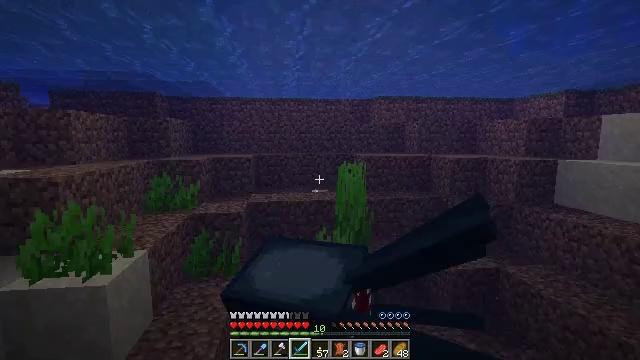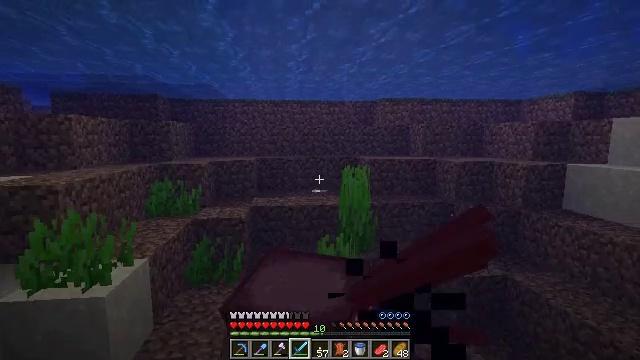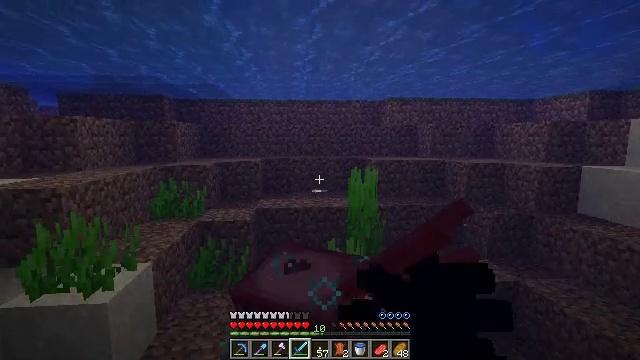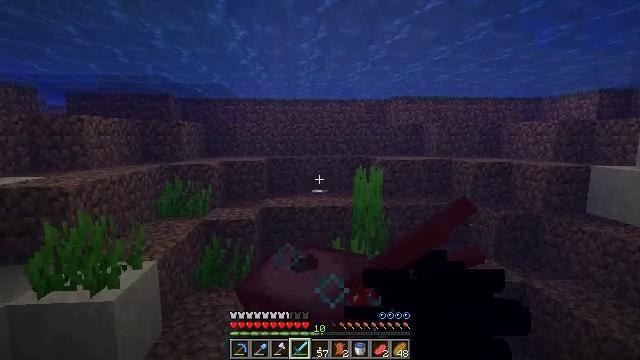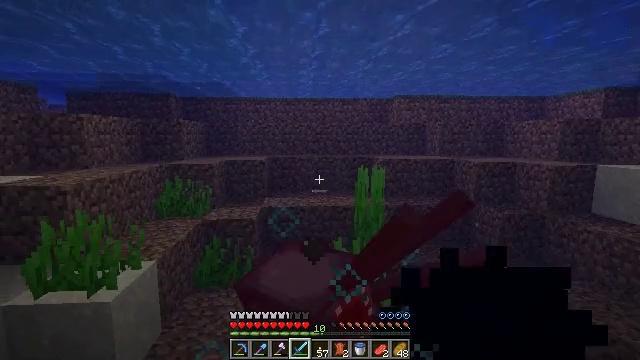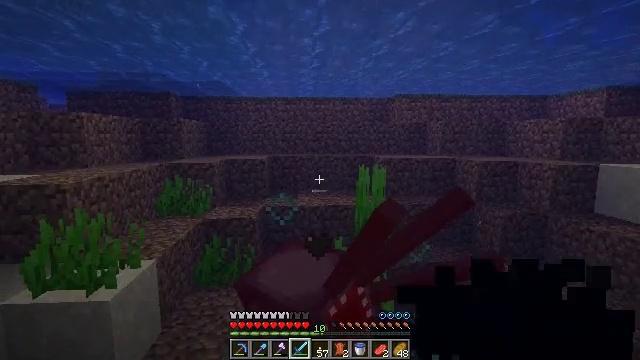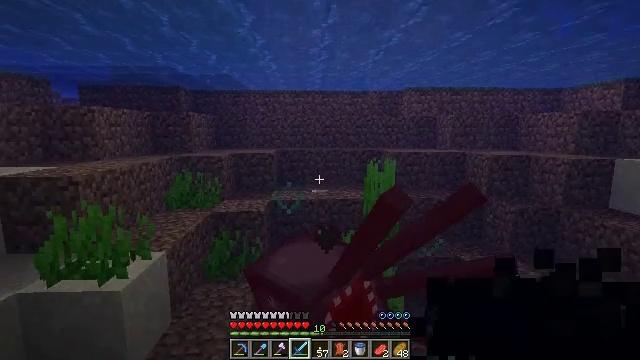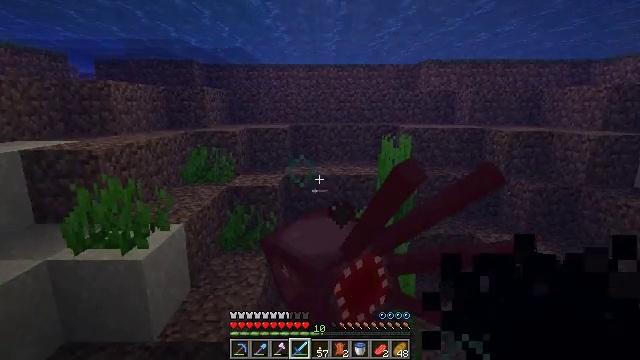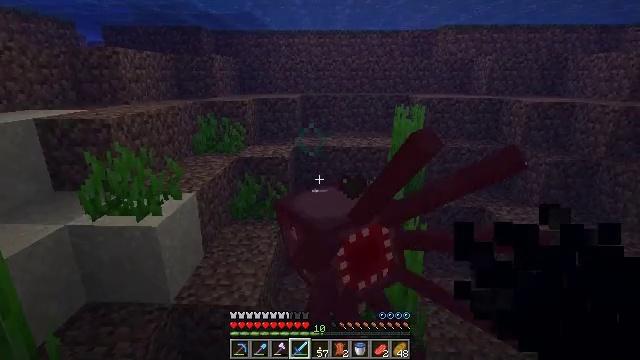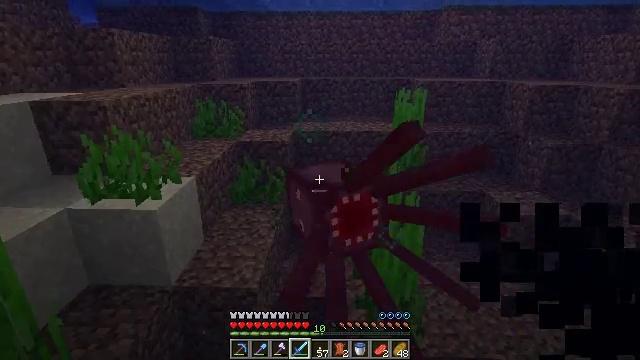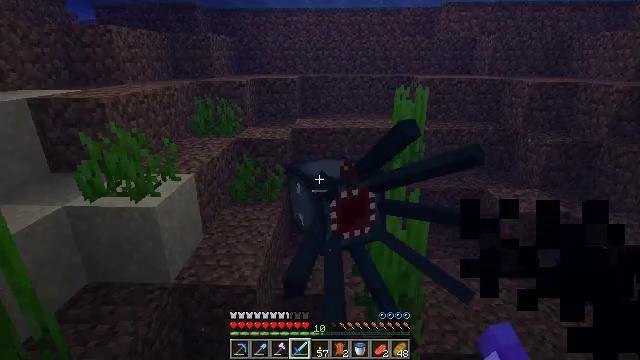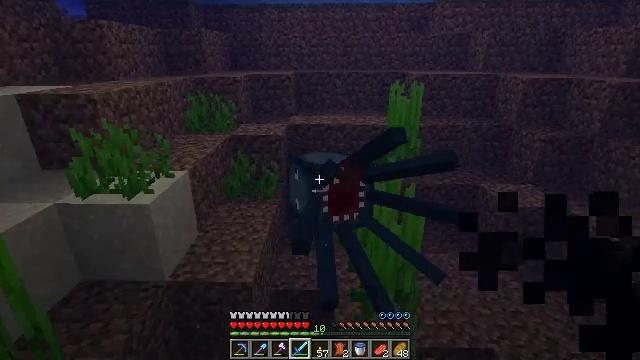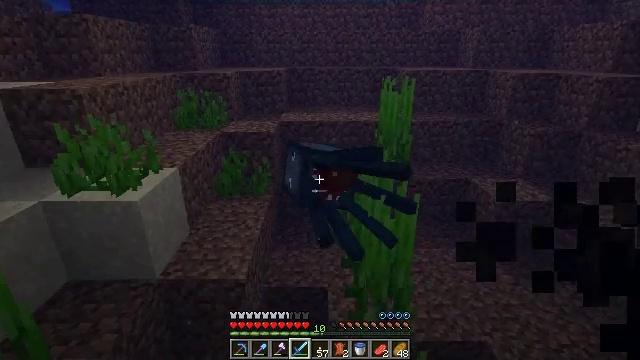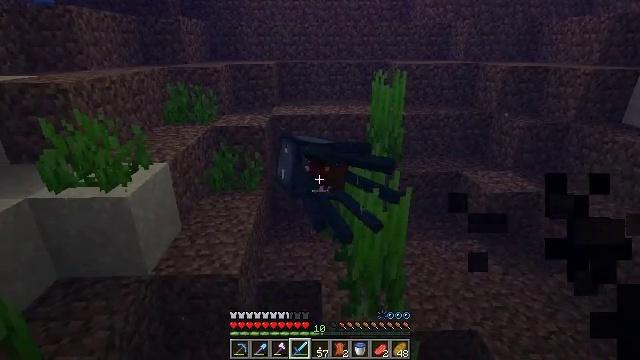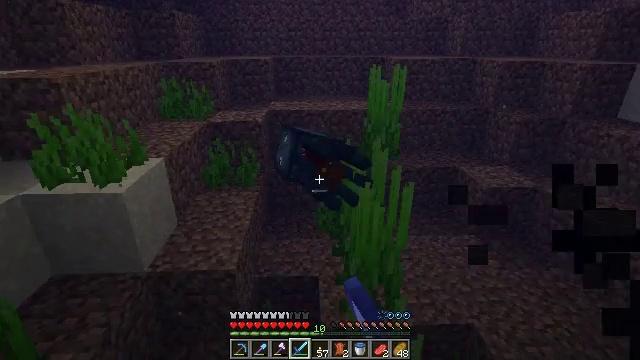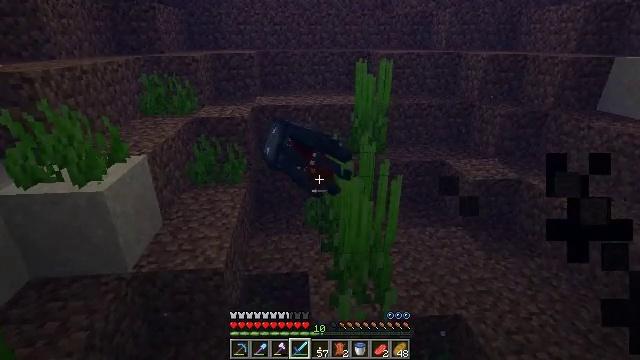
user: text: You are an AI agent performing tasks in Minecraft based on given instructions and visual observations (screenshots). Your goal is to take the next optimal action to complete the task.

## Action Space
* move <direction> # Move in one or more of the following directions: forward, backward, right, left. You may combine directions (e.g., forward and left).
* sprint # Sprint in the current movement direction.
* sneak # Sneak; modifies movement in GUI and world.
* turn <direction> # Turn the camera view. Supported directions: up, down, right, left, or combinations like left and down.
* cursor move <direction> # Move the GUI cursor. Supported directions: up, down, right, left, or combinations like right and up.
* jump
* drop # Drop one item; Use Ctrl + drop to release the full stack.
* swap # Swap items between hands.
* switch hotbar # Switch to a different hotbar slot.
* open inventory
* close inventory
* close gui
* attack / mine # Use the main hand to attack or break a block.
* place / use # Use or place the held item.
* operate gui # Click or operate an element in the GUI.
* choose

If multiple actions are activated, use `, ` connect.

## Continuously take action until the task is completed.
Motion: motion action
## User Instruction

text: Mine tall seagrass from underwater.
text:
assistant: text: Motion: attack / mine
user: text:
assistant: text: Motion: turn left, attack / mine
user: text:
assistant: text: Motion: no_op
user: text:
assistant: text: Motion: attack / mine
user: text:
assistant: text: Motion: attack / mine
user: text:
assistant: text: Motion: turn left and down, attack / mine
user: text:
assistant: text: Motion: turn left and down
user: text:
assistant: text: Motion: turn left and down
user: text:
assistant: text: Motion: turn down, attack / mine
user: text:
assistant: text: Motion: attack / mine
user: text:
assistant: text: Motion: attack / mine
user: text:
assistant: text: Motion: turn right
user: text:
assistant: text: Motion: turn right and down, attack / mine
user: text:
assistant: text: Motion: move forward, attack / mine
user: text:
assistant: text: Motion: move forward, turn right, attack / mine
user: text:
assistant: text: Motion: move forward, turn right
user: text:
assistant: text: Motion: move forward, attack / mine
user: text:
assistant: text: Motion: move forward, attack / mine
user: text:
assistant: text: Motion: move forward, turn up
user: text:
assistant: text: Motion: move forward, turn up
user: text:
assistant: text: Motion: move forward, turn up, attack / mine
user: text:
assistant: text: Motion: move forward, attack / mine
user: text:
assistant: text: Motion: attack / mine